Question: After adding a new project to a large solution I am getting errors indicating the build is not right. Having always relied on Visual Studio to just make it happen, I would appreciate the help.
Below is a picture from the Configuration Manager. The project at the very end (Parties.Presentation.Wpf) has a dependency on an assembly named 'Core.Presentation.Wpf', as evidenced by the code below:
'''
using Smack.Core.Presentation.Wpf.Services;
using Smack.Parties.Presentation.ViewModels.PimVms;
namespace Smack.Parties.Presentation.Wpf.ApplicationControl
{
public class PimVisualizerService : WpfUiVisualizerService
{
public PimVisualizerService(WpfTypeRegistrationService registrationServiceService)
: base(registrationServiceService) { _registrationService.Register<PimShellVm>("blah"); }
}
}
'''
Not sure if it's all R#, but before I try to build, there are no errors indicated and I can navigate to the base class in the Core assembly.
But I cannot build it, and I get this error:
'''
Error 1 The type or namespace name 'Core' does not exist in the namespace 'Smack' (are you missing an assembly reference?)
C:\Users\L&M\Documents\Projects\Smack\trunk\src\Parties.Presentation.Wpf\ApplicationControl\PimVisualizerService.cs 1 13
Parties.Presentation.Wpf
'''
Is this a build dependency issue? How can I fix it?
Cheers,
Berryl

# UPDATE
Ok, per <URL>, changing from 'MixedPlatforms' to 'AnyCPU' is letting me build again.
I'll leave this open for a bit to see if anyone with more build experience than I says this is either a hack or the right thing to do. I'd be curious as to why the WPF projects default to x86 in the first place while at it.
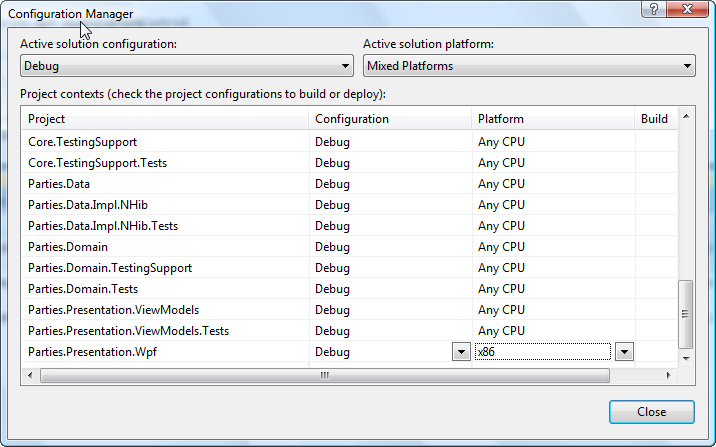
Answer: Building 'Any CPU' breaks if you have actual (not accidental) x86 dependencies and try to run it on x64. It probably defaults to 'x86' as that was/is the most common platform target.
Unfortunately there isn't a zero-maintenance way of fixing this. Because the work that I'm shipping to a corporate customer is mandated to be 'x86' for dependency reasons, I'll rip the 'Any CPU' configs out of the .csproj file, and ensure that the default is set to 'x86', but adding a new project will have a 'Any CPU' config and the solution will flop over to 'Mixed Platforms' with 'Any CPU' and 'x86' set in the solution.